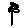
Label: flower